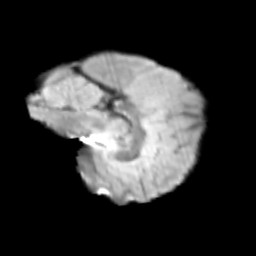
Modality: T2w
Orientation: sagittal
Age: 11
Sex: female
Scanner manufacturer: siemens
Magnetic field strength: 3 T
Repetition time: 3.8 s
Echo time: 0.07 s